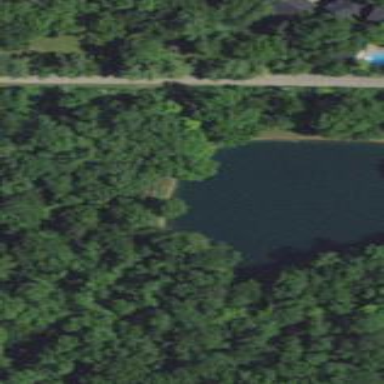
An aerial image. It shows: Lake with natural water.